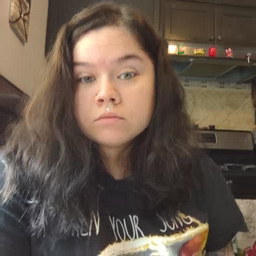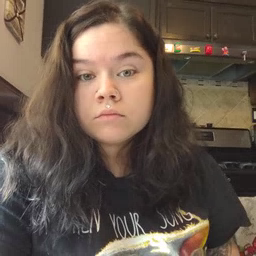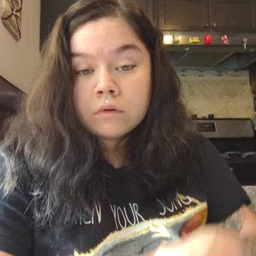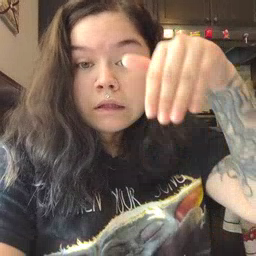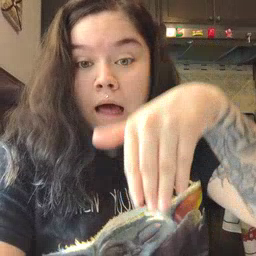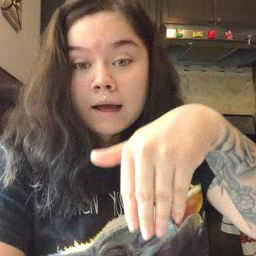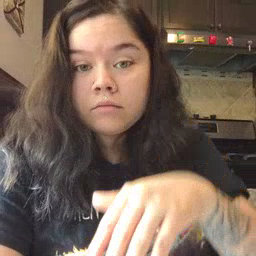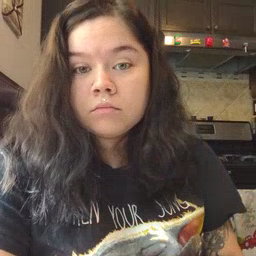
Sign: night